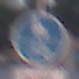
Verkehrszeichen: GemeinsamerGehUndRadweg
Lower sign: BesondereFahrzeugeUndTransportgueter7
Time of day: SunriseSunset
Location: Outdoor (Urban)
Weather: Clear
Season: NotSpecified
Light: Natural